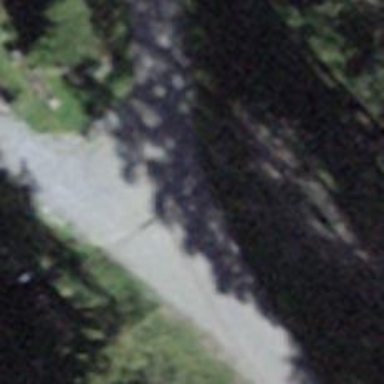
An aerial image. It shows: Unclassified road with paved surface.